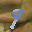
Label: 9